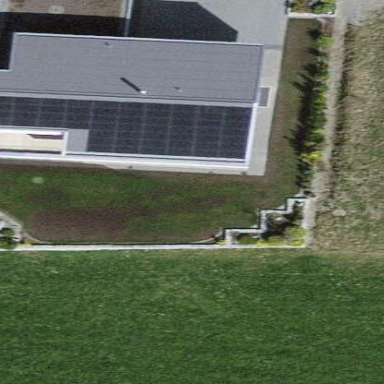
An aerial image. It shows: Simple and straightforward house.